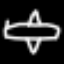
Label: airplane